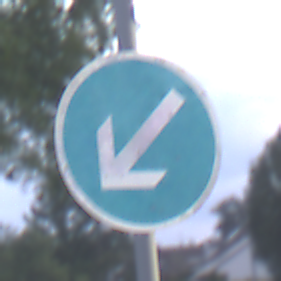
Verkehrszeichen: VorgeschriebeneVorbeifahrtLinks
Umgebung: Outdoor, Urban
Tageszeit: SunriseSunset
Wetter: PartlyCloudy
Licht: Natural
Jahreszeit: NotSpecified
Kontrast: LowContrast